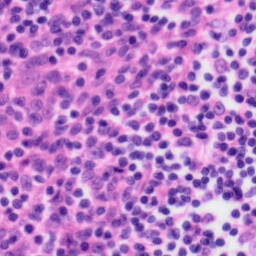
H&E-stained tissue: Tonsil